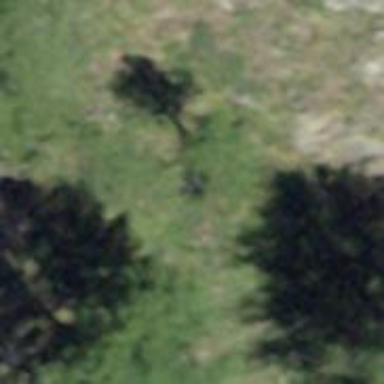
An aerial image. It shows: Forest area predominantly covered with needle-leaved trees.